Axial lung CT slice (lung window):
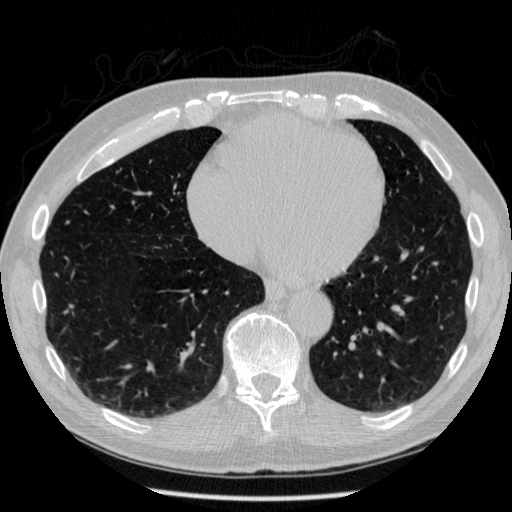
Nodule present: no